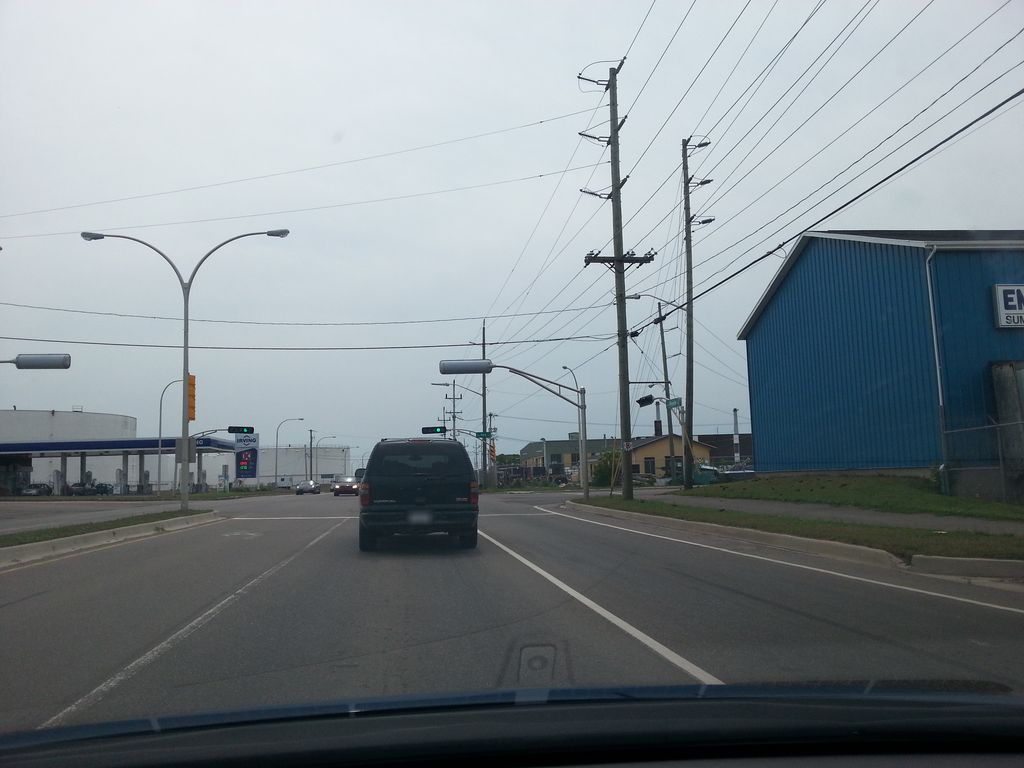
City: charlottetown